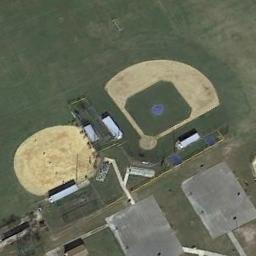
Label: baseball_diamond